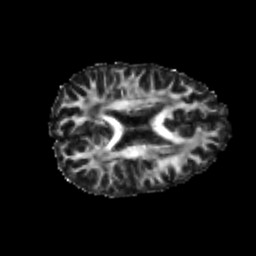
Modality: FA
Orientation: axial
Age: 21
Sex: male
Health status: healthy
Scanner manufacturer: philips
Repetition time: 7.388 s
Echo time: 0.08599 s